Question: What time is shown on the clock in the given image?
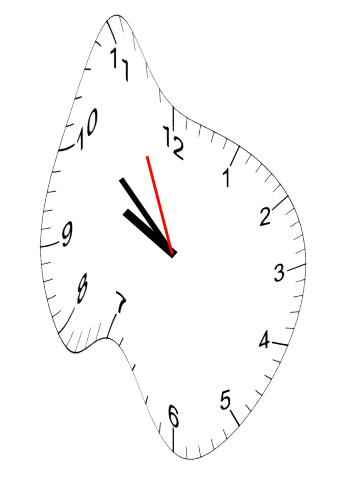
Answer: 09:51:56